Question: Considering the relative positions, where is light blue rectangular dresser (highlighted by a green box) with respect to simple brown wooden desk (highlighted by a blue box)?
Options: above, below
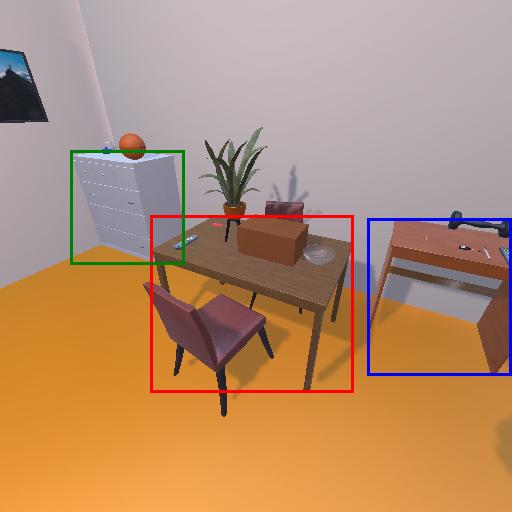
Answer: above